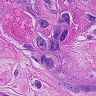
Metastatic tissue present: yes